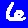
Digit: 6